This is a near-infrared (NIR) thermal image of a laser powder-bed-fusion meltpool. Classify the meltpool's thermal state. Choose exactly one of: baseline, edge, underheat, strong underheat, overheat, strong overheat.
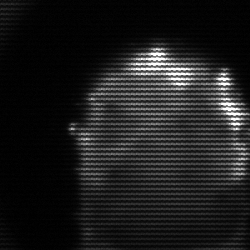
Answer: baseline